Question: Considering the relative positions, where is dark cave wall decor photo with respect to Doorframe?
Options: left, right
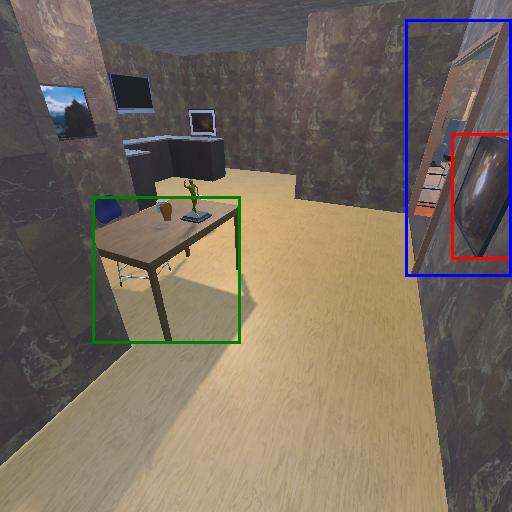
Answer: left